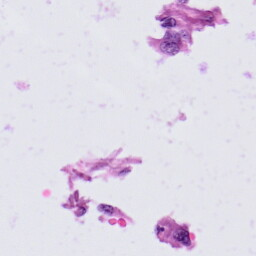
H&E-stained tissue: Skin